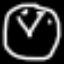
Label: clock